Interaction volume radius: 10 \u00c5
Interaction volume height: 15 \u00c5
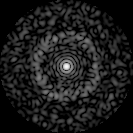
Disorder parameter: 0.8298